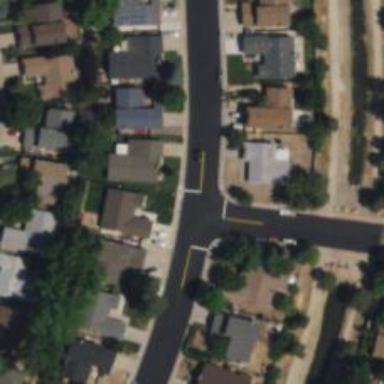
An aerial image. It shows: Residential road with separate asphalt sidewalk.